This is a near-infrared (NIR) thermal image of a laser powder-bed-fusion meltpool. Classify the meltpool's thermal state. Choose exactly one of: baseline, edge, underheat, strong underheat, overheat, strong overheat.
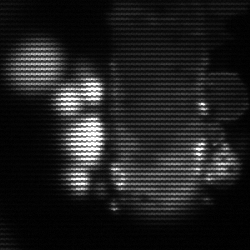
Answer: strong underheat